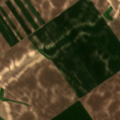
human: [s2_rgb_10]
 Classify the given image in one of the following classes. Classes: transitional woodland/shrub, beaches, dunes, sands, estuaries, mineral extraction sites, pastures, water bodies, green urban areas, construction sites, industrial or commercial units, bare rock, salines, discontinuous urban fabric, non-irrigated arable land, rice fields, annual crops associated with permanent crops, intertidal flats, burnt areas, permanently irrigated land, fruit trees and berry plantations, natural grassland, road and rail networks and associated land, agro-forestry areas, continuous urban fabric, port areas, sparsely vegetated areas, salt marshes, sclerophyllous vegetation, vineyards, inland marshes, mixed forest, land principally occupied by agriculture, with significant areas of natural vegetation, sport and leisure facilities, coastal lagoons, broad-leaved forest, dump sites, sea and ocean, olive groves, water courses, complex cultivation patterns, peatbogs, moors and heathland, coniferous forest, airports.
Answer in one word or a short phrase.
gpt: non-irrigated arable land